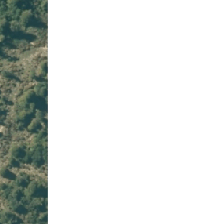
Land cover: broadleaved_indigenous_hardwood